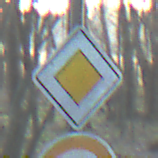
Verkehrszeichen: Vorfahrtsstrasse
Zusatzzeichen unten: UeberholverbotKraftfahrzeuge
Umgebung: Outdoor, Nature
Tageszeit: SunriseSunset
Wetter: Clear
Licht: Natural
Jahreszeit: Winter
Kontrast: LowContrast